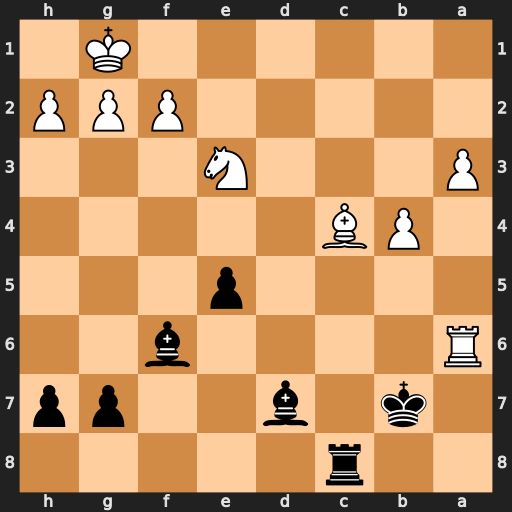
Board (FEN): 2r5/1k1b2pp/R4b2/4p3/1PB5/P3N3/5PPP/6K1
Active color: b
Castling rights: -
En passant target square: -
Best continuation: Rxc4 Ra7+ Kxa7